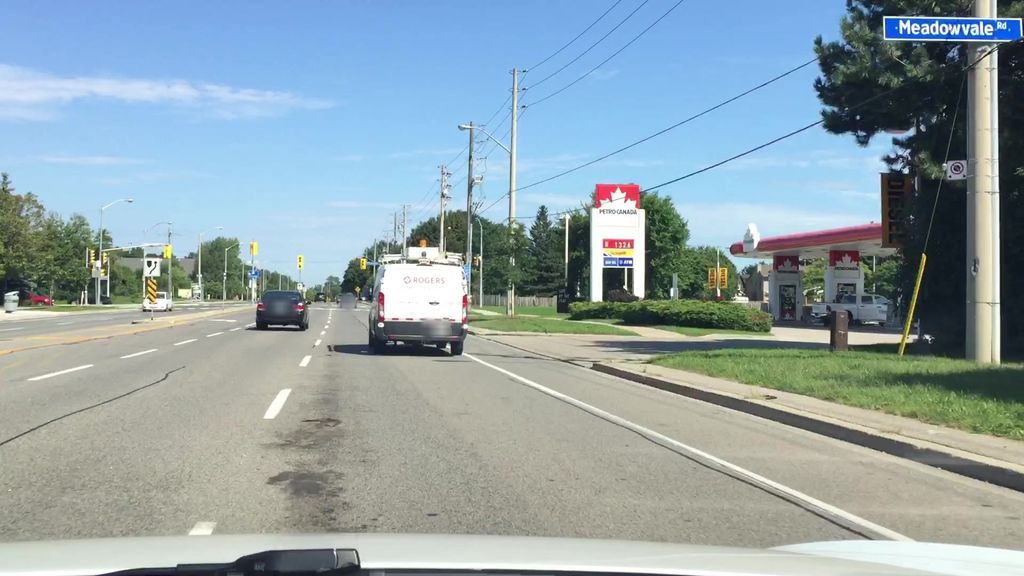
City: toronto